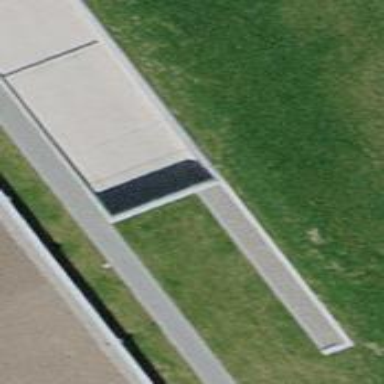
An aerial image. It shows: Retaining wall.